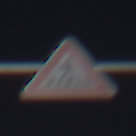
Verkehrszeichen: FussgaengerueberwegLinks
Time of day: MorningAfternoon
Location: Outdoor (Nature)
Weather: Clear
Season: NotSpecified
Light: Natural